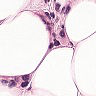
Metastatic tissue present: yes